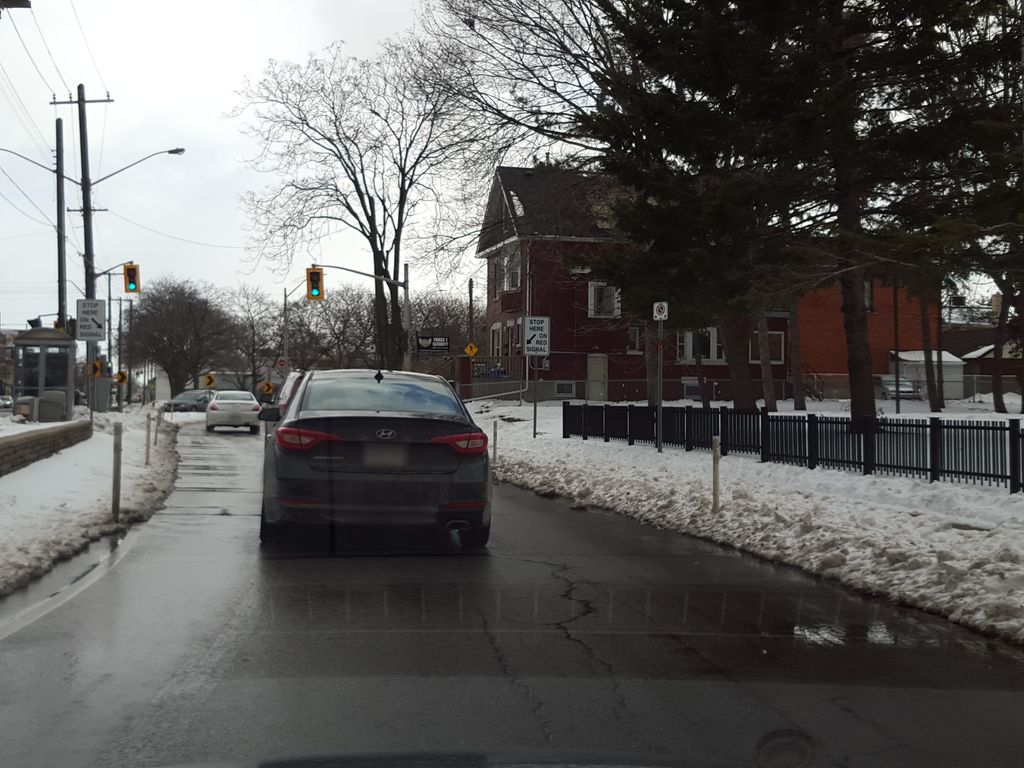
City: hamilton